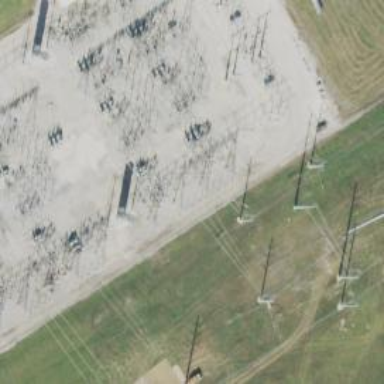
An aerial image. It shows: Switch used for power control.